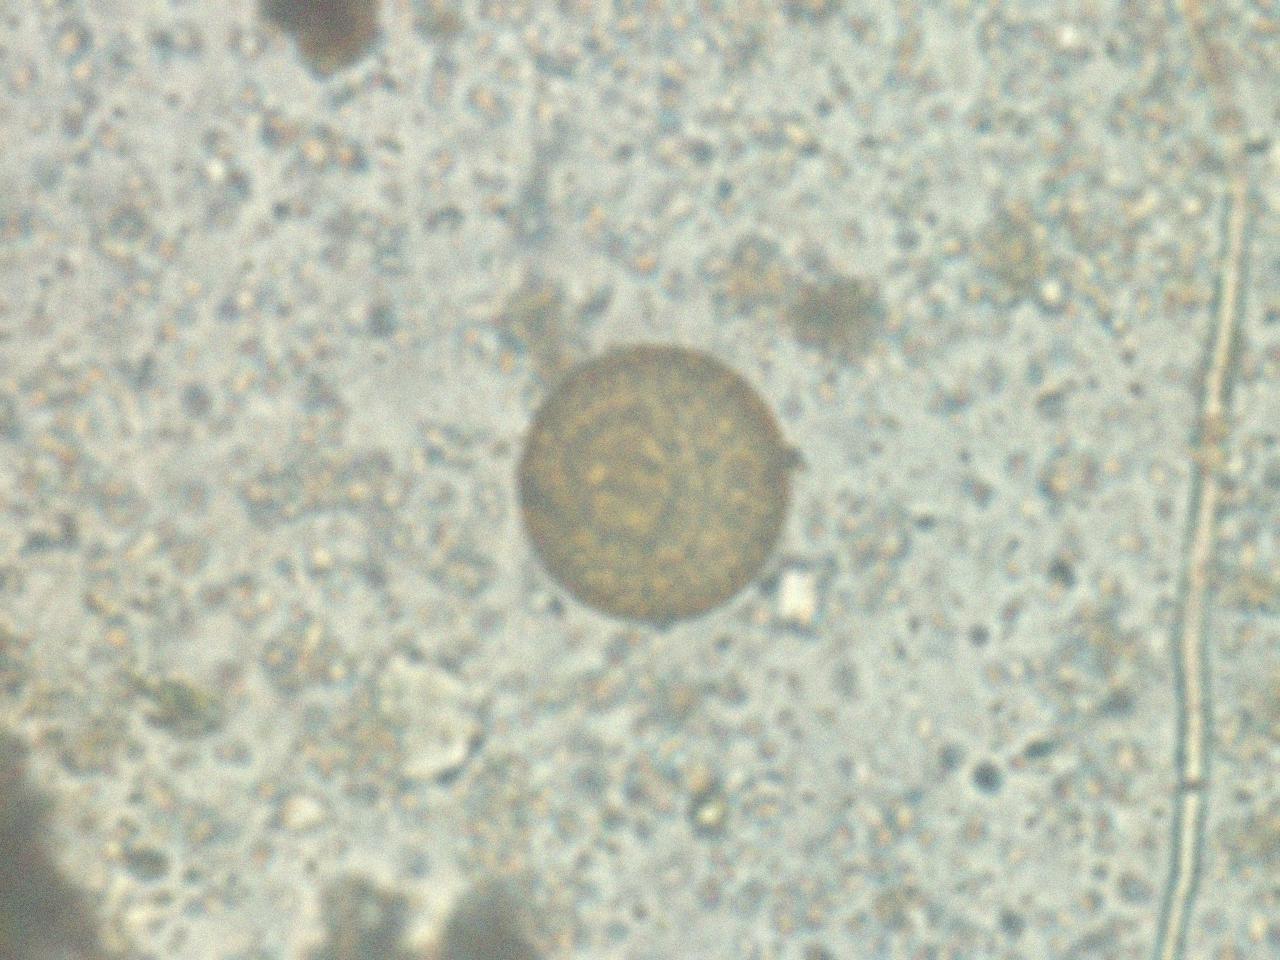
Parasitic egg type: Hymenolepis diminuta